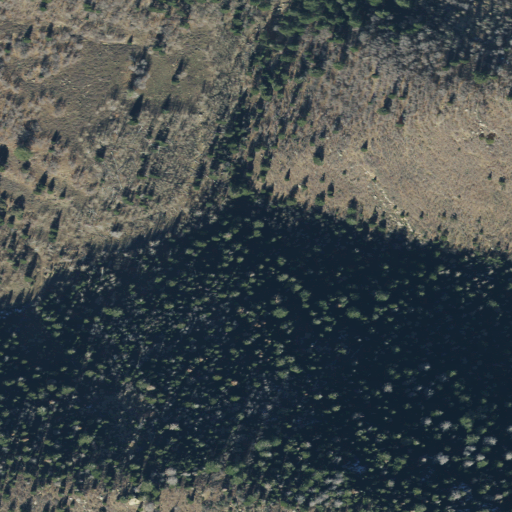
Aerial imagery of valley in Utah named Hog Gulch containing evergreen forest, deciduous forest, and mixed forest